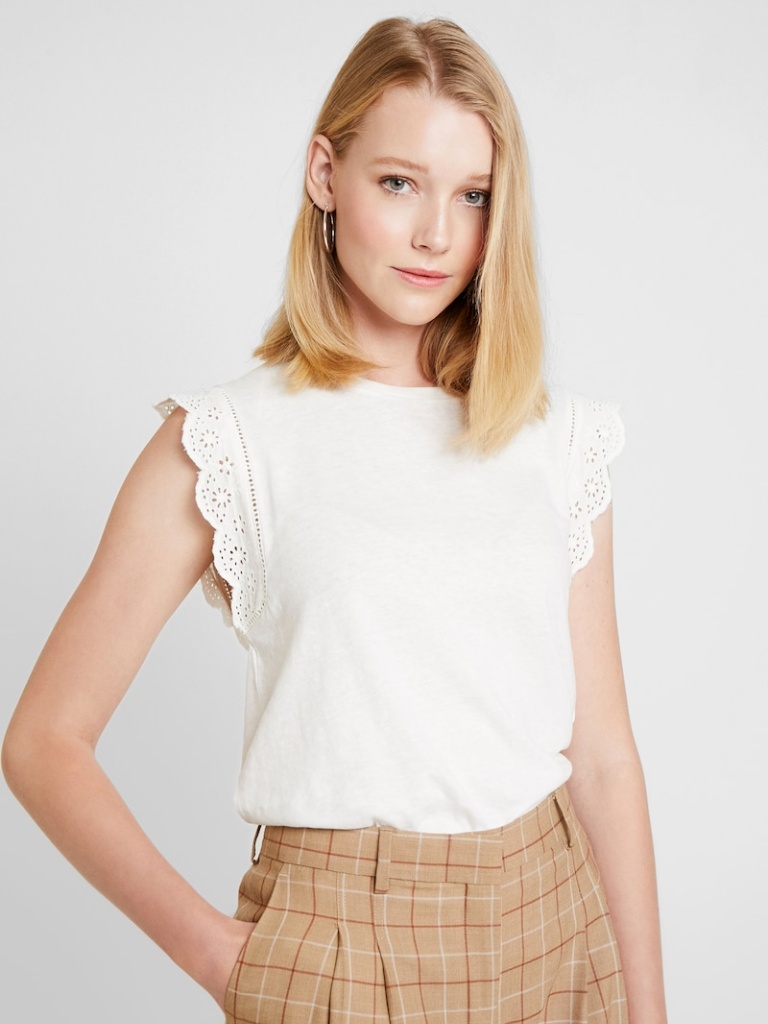
cotton relaxed sleeveless hip length Fully Tucked in crew t-shirt